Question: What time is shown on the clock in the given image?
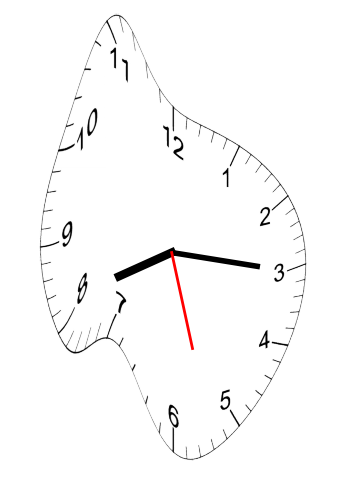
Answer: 08:15:27